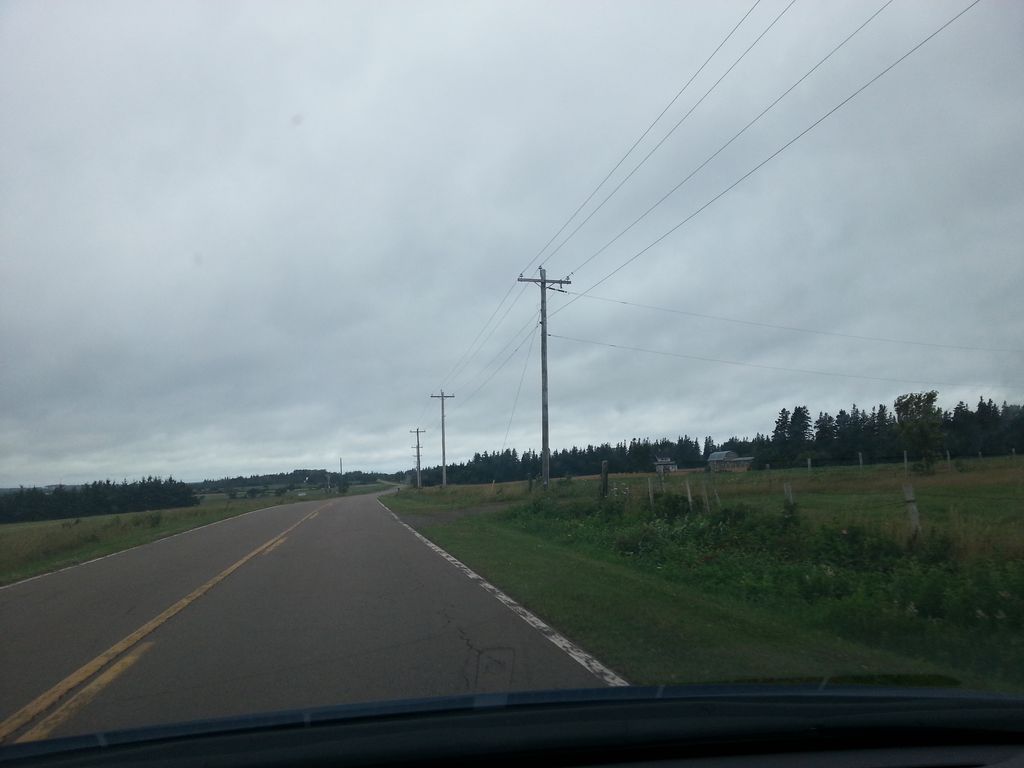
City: charlottetown